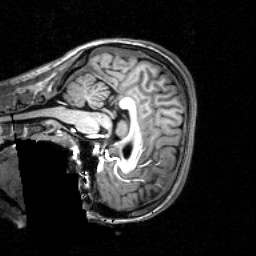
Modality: T1w
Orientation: sagittal
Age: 21
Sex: female